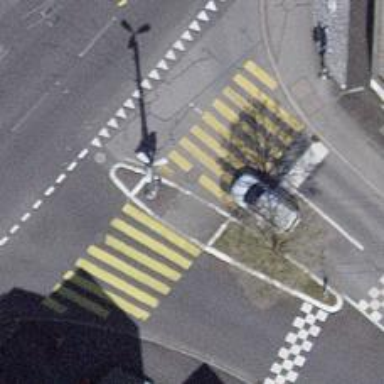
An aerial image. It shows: Kerb serving as barrier.